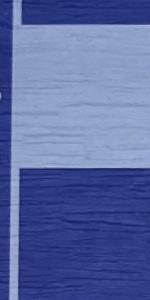
Label: Empty